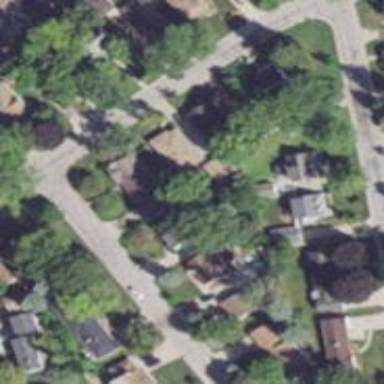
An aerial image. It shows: Neighborhood.